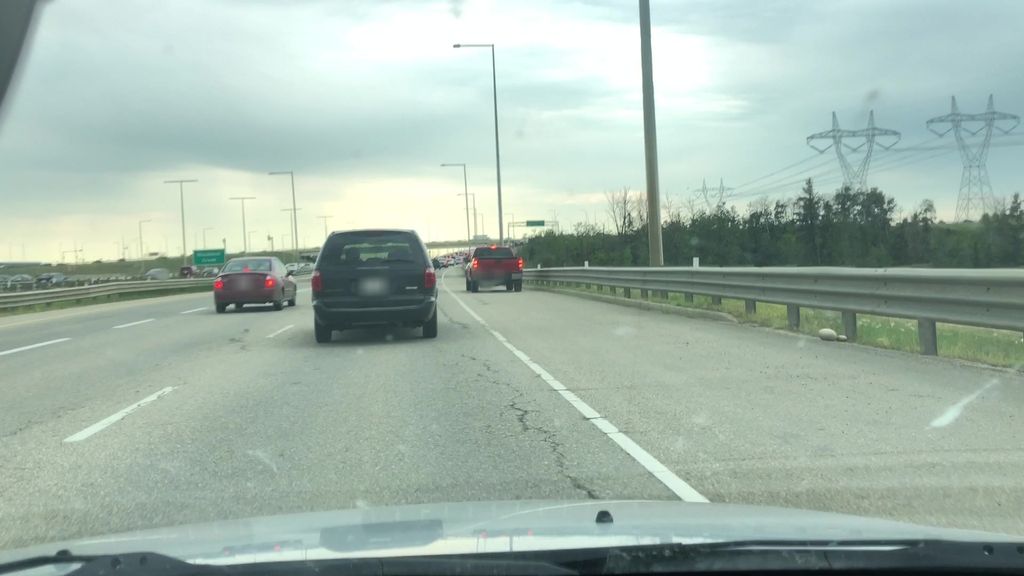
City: edmonton